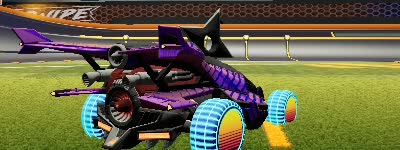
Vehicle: aftershock